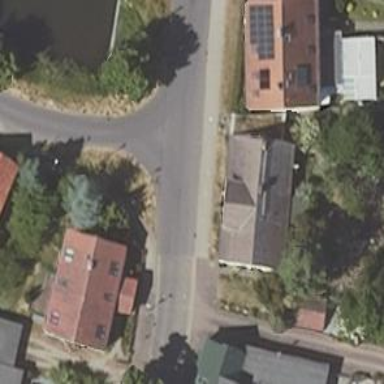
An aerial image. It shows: Residential road.